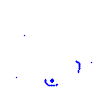
Particle: proton